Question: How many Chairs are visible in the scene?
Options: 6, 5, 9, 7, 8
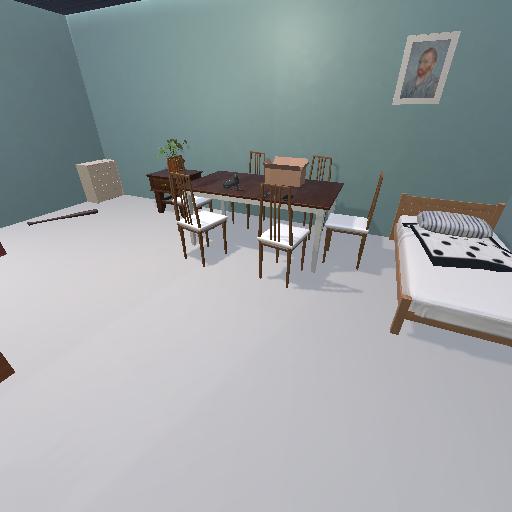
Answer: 6